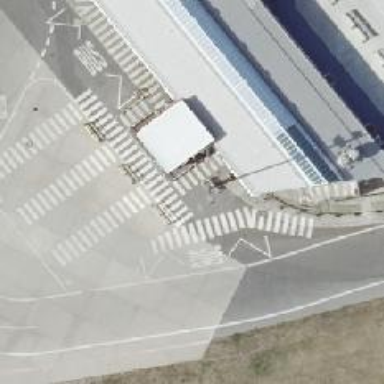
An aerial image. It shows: Airport gate.